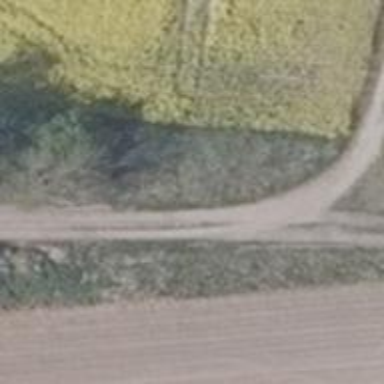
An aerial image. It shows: Gravel track with track type of grade3.